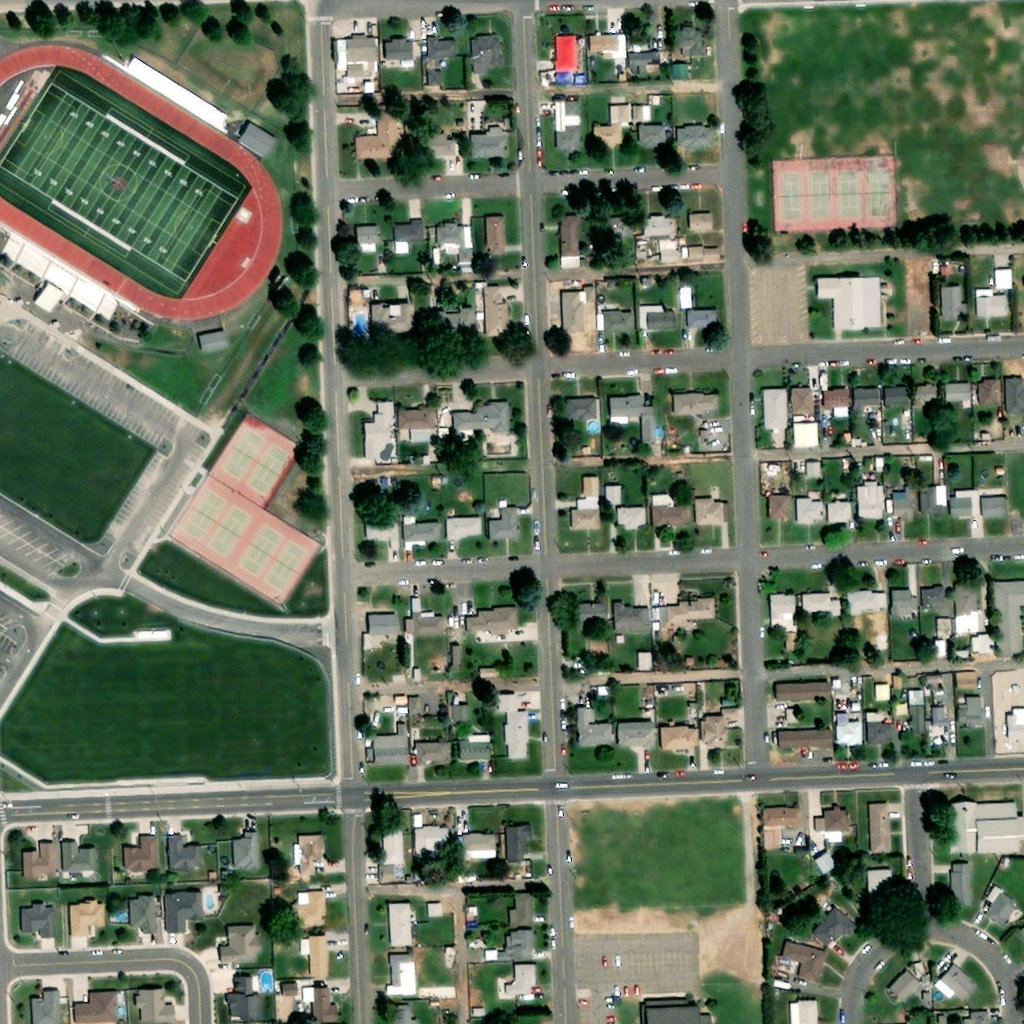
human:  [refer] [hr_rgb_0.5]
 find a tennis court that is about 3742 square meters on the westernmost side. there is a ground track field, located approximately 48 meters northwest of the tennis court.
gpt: <box>[[16, 40, 35, 59, 0]]</box>

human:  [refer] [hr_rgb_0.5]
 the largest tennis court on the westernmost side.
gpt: <box>[[16, 40, 35, 59, 0]]</box>